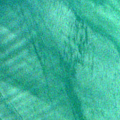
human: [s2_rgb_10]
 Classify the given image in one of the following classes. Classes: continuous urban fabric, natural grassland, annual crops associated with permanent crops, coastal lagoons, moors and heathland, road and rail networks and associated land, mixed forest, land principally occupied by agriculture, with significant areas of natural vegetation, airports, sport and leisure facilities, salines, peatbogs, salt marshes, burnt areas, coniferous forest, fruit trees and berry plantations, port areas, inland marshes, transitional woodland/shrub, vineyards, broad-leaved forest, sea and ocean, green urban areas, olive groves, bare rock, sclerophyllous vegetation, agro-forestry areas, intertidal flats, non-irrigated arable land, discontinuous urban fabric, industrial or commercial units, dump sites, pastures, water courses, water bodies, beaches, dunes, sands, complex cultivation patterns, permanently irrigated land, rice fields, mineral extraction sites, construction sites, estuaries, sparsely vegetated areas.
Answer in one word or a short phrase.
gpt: sea and ocean